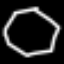
Label: octagon